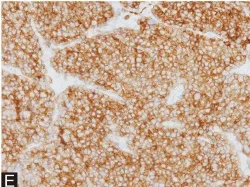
Histological surgical specimens. CAM5.
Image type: pathology (immunostaining)